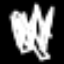
Label: leaf